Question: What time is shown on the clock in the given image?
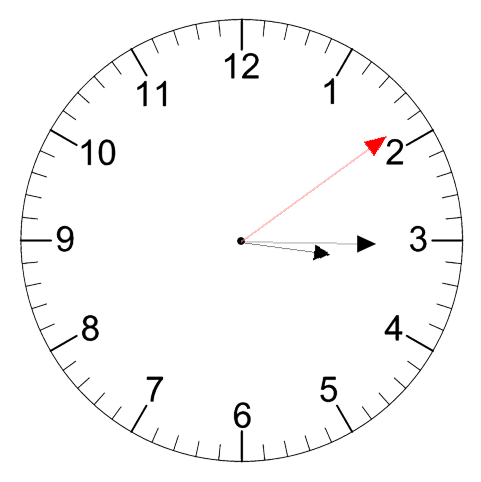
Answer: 03:15:09